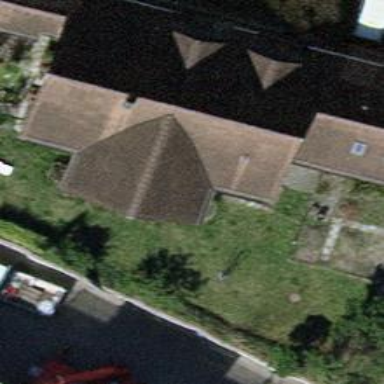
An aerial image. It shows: Semidetached house with gabled roof.